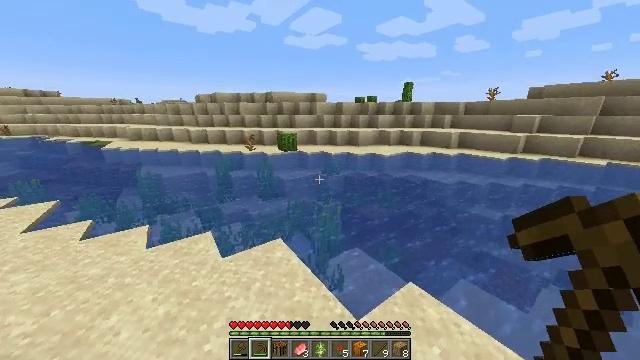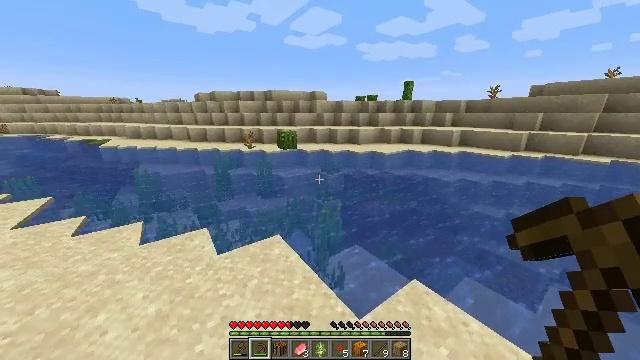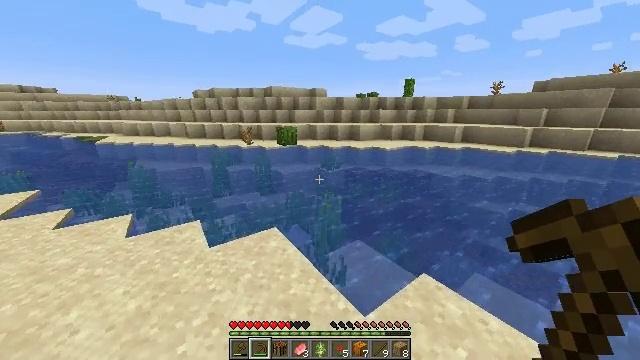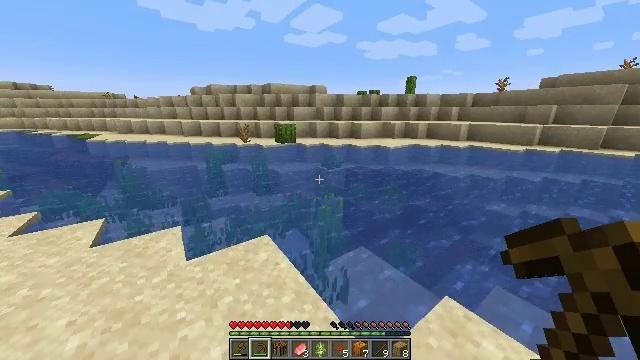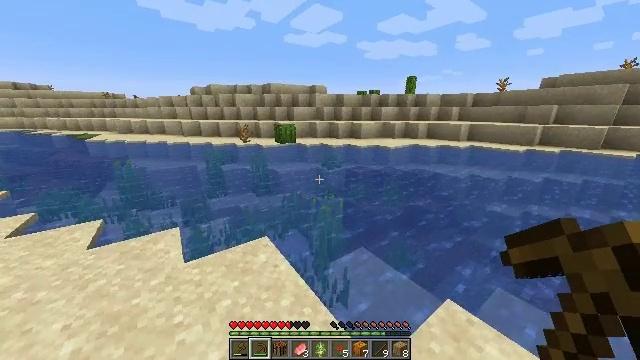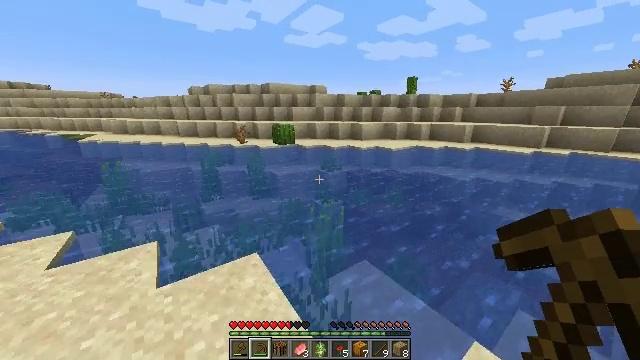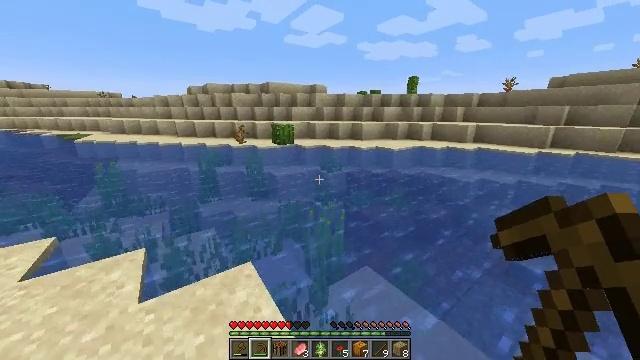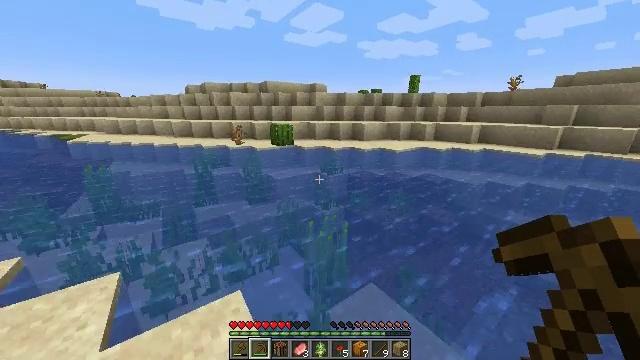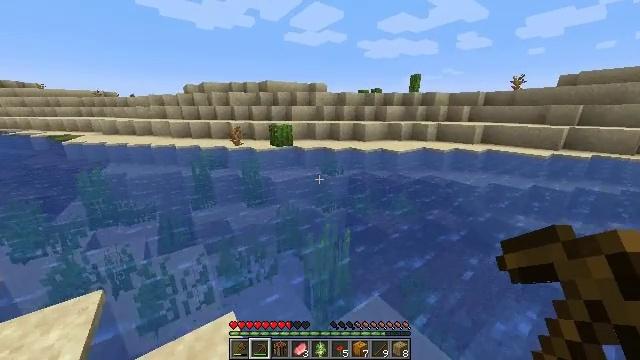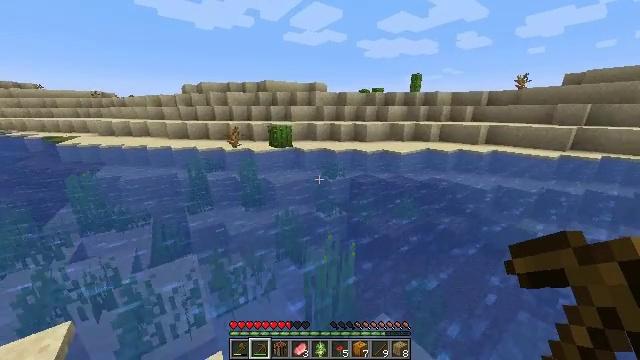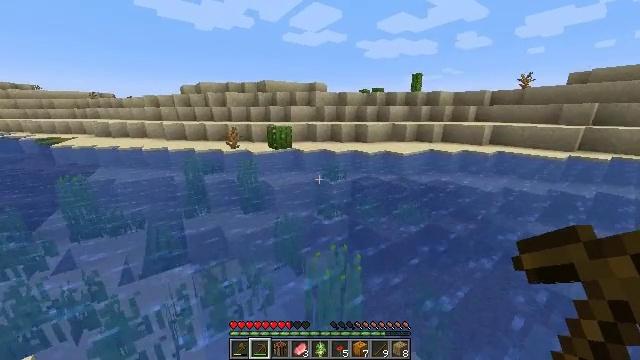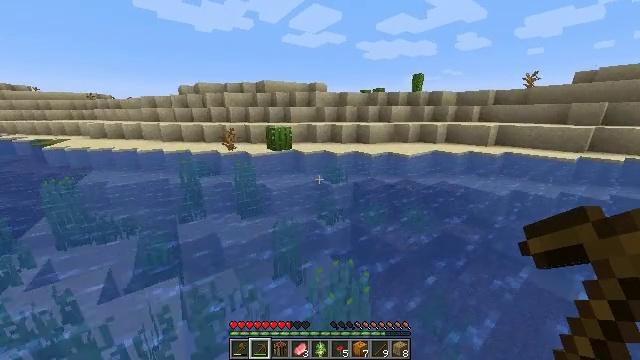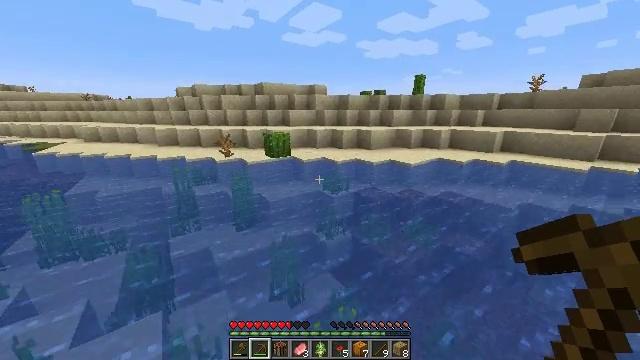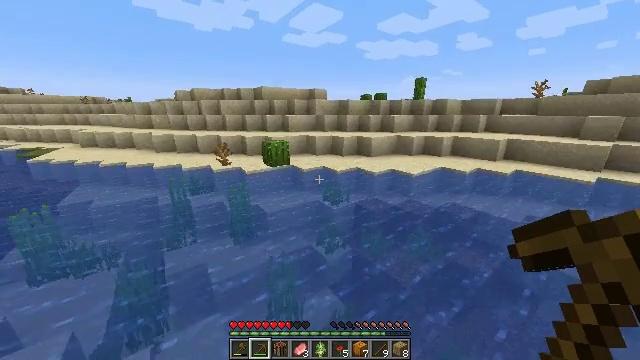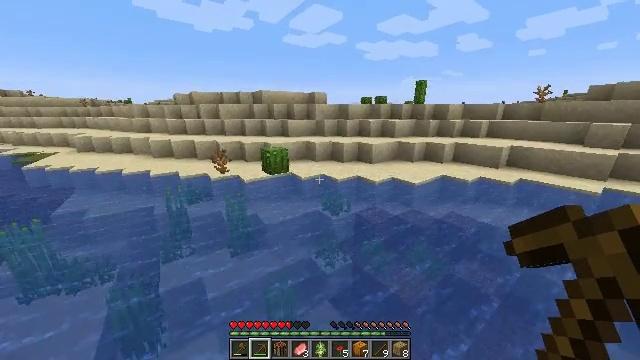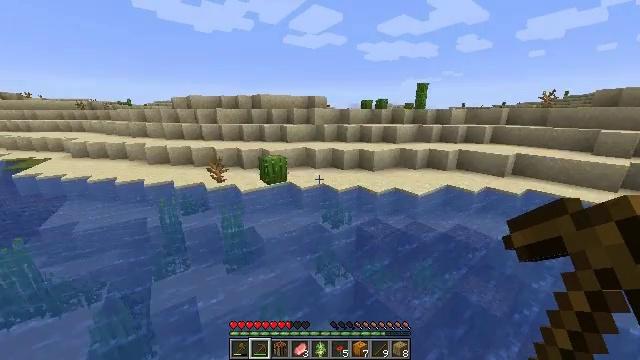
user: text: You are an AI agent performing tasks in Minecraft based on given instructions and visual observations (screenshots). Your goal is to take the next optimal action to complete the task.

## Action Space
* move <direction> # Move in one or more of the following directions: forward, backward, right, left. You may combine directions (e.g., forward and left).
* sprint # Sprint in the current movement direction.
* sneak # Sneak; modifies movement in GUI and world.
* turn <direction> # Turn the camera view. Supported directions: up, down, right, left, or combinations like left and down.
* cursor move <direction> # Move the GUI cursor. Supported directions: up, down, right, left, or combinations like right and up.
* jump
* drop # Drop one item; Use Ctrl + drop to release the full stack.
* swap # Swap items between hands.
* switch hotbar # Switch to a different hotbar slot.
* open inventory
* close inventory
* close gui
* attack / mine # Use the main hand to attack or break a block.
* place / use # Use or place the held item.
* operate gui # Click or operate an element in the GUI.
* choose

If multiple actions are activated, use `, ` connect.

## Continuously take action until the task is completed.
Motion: motion action
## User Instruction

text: Collect the dead bush from dry areas.
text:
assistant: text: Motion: move forward
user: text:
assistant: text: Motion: move forward
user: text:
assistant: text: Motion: move forward
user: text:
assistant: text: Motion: move forward
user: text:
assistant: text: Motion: move forward
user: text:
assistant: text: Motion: move forward
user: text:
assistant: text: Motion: move forward
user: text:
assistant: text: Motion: move forward
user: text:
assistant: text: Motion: move forward
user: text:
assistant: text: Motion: move forward
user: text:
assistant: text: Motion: move forward
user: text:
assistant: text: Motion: move forward, jump
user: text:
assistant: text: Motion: move forward, jump
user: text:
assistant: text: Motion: move forward, jump
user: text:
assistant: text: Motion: move forward, jump
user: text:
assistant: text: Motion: move forward, jump
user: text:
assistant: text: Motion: move forward, jump
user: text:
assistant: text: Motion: move forward, jump
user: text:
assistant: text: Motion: move forward, jump
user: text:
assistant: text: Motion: move forward, jump
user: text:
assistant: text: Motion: move forward, jump
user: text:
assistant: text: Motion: move forward, jump
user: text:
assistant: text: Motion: move forward, jump
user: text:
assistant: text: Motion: move forward, jump
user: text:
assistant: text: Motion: move forward, jump
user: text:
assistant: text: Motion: move forward, jump
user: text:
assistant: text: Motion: move forward, jump
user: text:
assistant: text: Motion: move forward
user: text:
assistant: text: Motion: move forward, jump
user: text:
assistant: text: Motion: move forward, jump